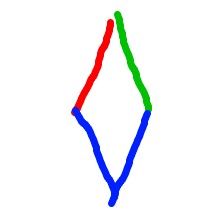
Shape: rhombus